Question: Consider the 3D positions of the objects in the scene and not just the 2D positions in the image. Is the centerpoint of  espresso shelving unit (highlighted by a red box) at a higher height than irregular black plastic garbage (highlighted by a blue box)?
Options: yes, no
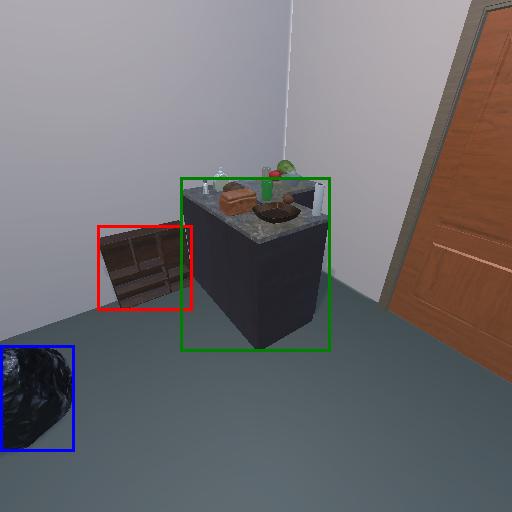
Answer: yes